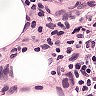
Metastatic tissue present: yes